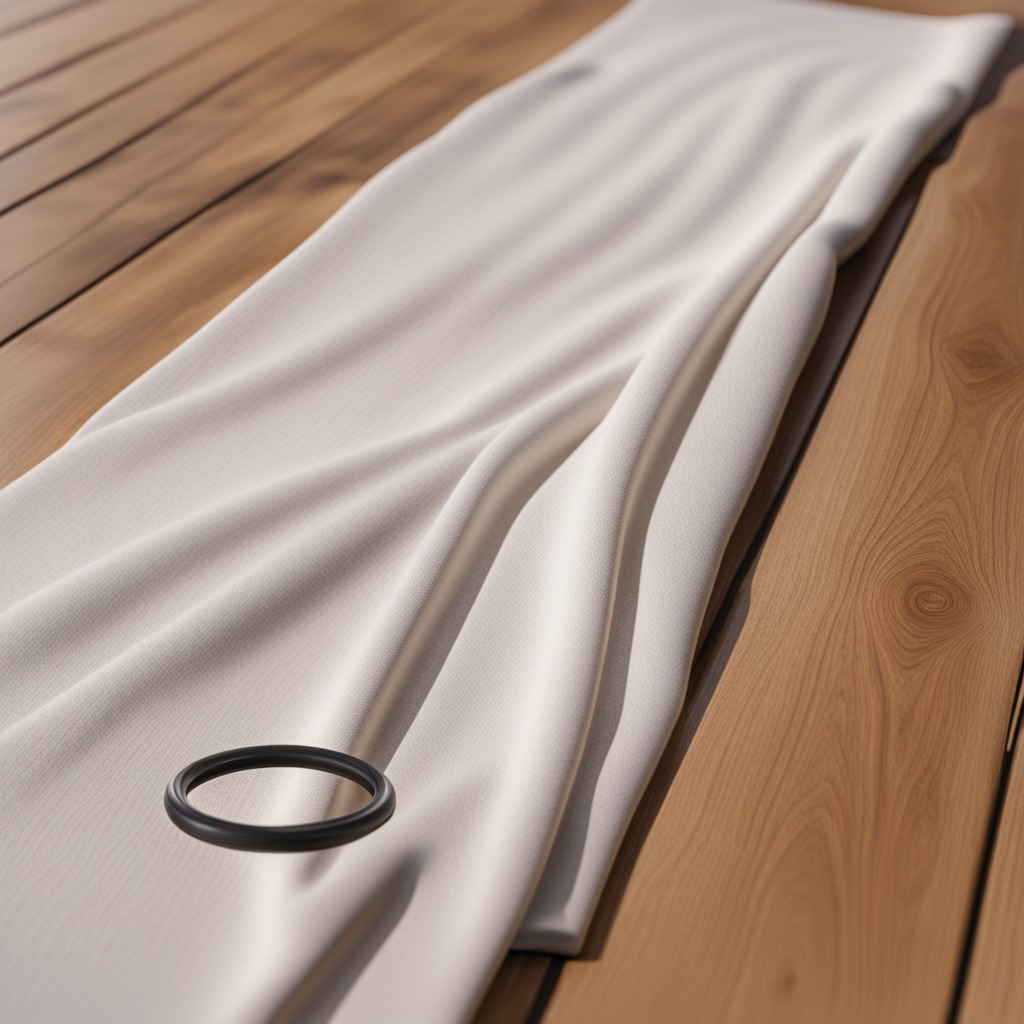
A rubber O-ring lies on a wooden table in an outdoor workshop during daytime bright natural light soft shadows worn but beneath the cloth.